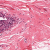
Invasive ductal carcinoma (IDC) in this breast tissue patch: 0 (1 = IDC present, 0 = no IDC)